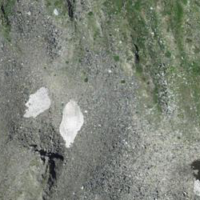
EUNIS habitat code: 48
Species observed at this site:
Eriophorum scheuchzeri